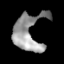
Tissue: lung
Cell type: Epithelial cells
Senescence score: 0.1956
Nuclear area (px): 975
Mean DAPI intensity: 150.471